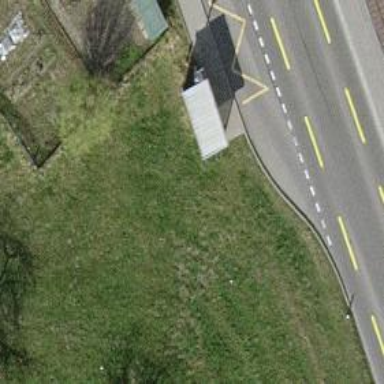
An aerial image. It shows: Sidewalk along the footway.